Field crop: tomato
Growth stage: 2
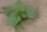
Species: solanum